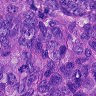
Metastatic tissue present: yes